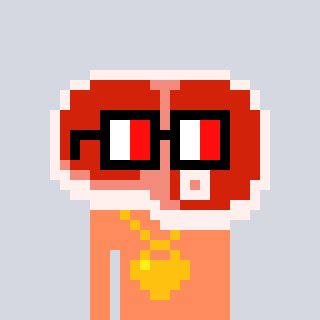
a pixel art character with square glasses with black frames and red eyes, a steak-shaped head and a peachy-colored body on a cool background